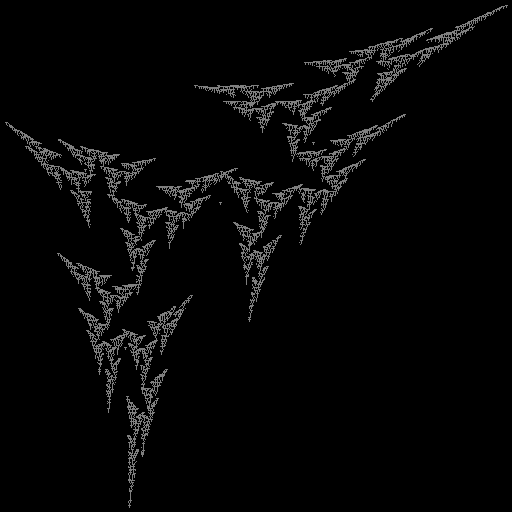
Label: snowcap